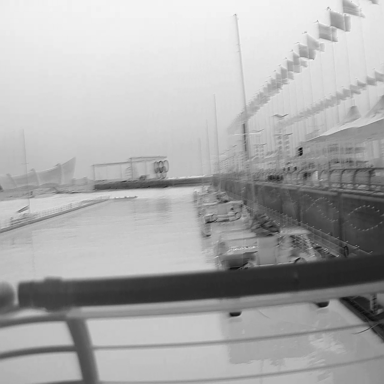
There are two sailboats in the infrared image.